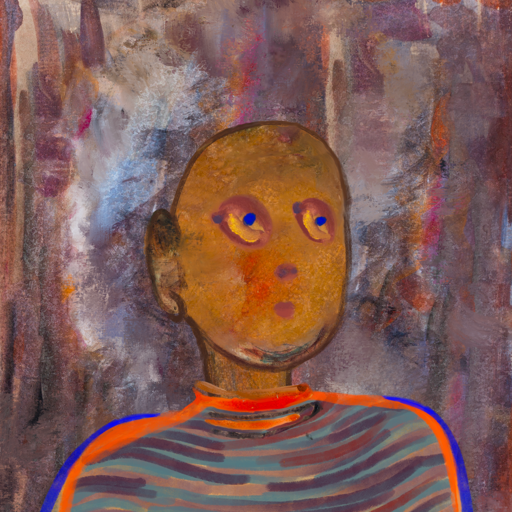
Background: Hypocrite, Head And Neck Side: Pipe, Face Side: Mother_And_Son_Son, Bust: Experience, Hair Side: Blank, Head Accessory: Blank, Second Necklace: Blank, Necklace: Experience, Baby: Blank